Field crop: maize
Growth stage: 2
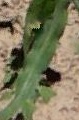
Species: maize